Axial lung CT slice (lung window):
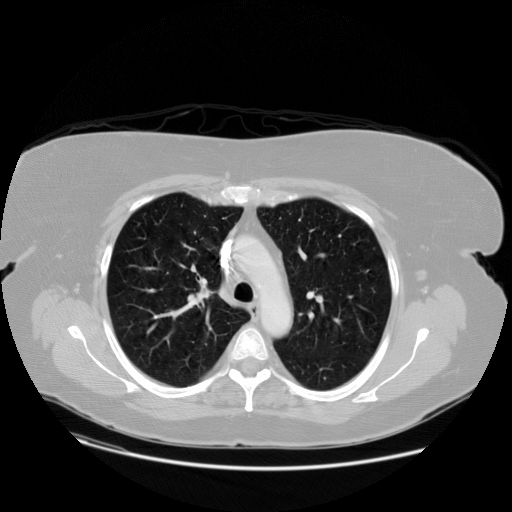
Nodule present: no